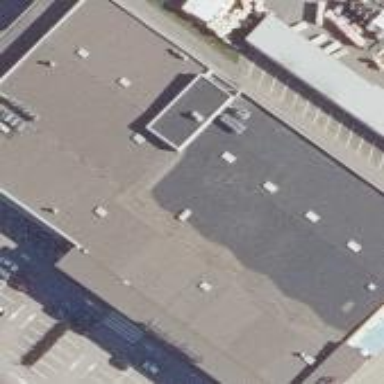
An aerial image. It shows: Supermarket building.